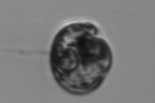
Label: Proterythropsis